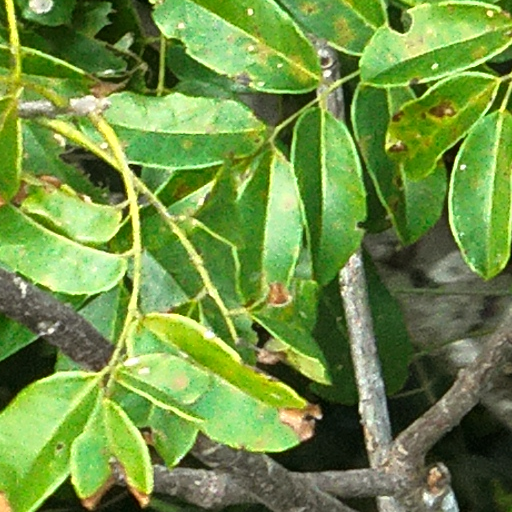
Species: Vatairea erythrocarpa
GBIF accepted scientific name: Vatairea erythrocarpa
Crown area (m\u00b2): 120.941